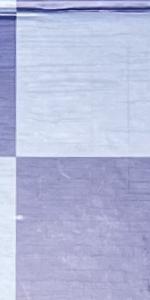
Label: Empty